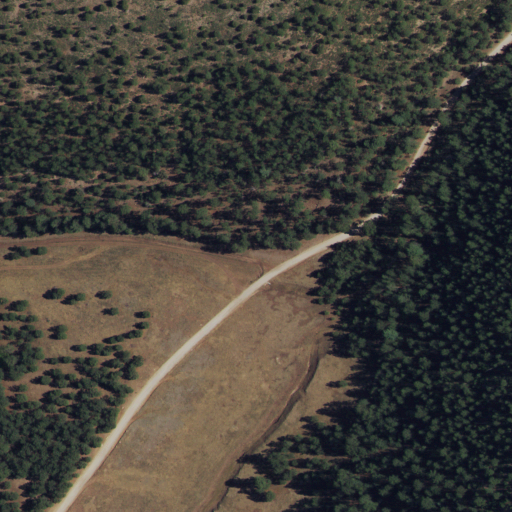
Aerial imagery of valley in New Mexico named Sleepy Grass Canyon containing evergreen forest and shrub